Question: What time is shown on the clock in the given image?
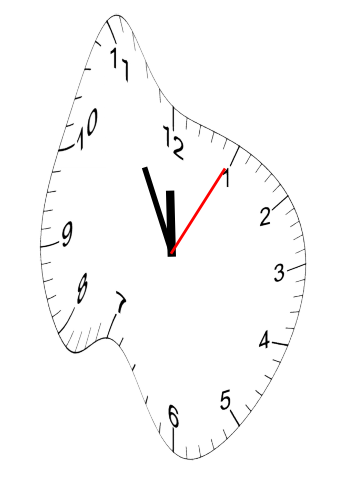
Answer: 11:55:05